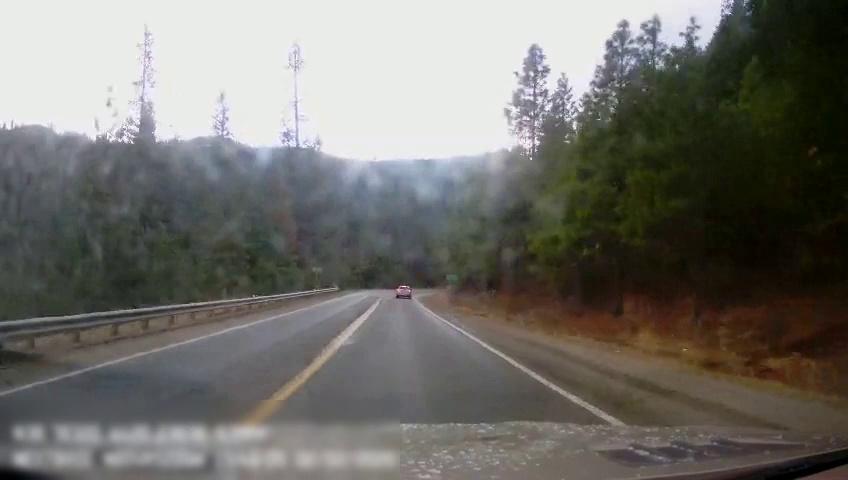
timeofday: Day
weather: Sunny
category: Drivable Space
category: Vehicles | SUV
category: Lanes | Alternate Lane
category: Lanes | Current Lane
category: Lanes | Opposite Lane
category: Lanes | Opposite Lane
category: Traffic | Signs